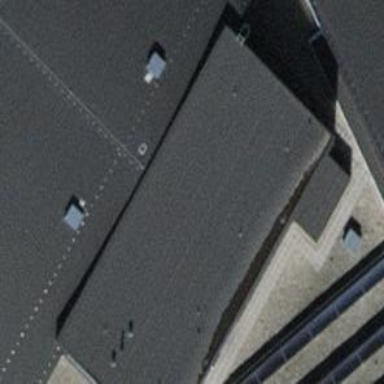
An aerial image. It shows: Building part with flat roof.